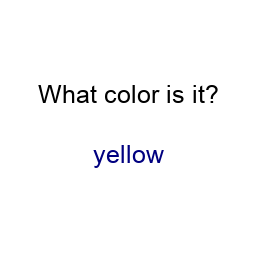
Color: navy
Color name shown: yellow
Background color: white
Question text color: black